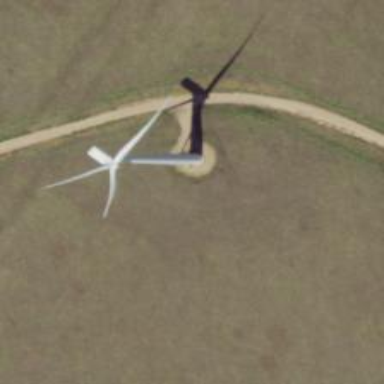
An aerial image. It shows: Wind generator using horizontal axis wind turbines.